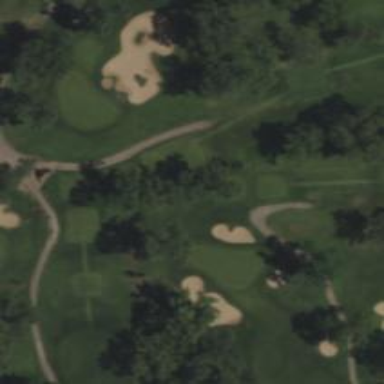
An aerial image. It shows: Golf tee.